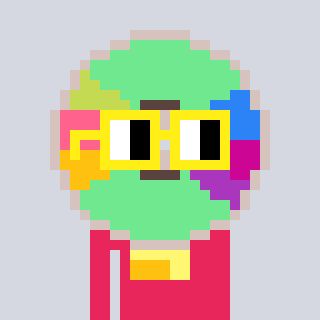
a pixel art character with square yellow glasses, a cd-shaped head and a redpinkish-colored body on a cool background